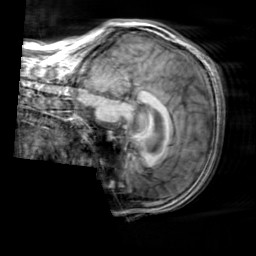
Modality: T1w
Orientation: sagittal
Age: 32
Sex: male
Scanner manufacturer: siemens
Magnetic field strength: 3 T
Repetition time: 2.3 s
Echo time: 0.00303 s